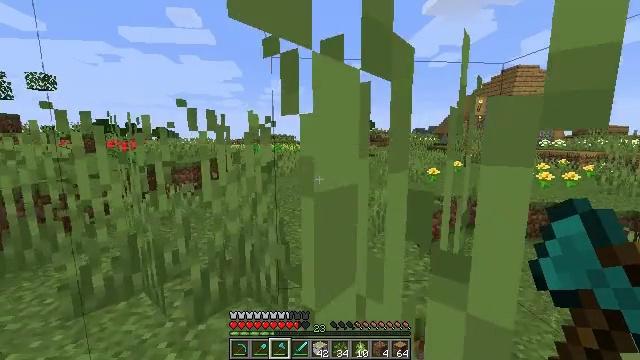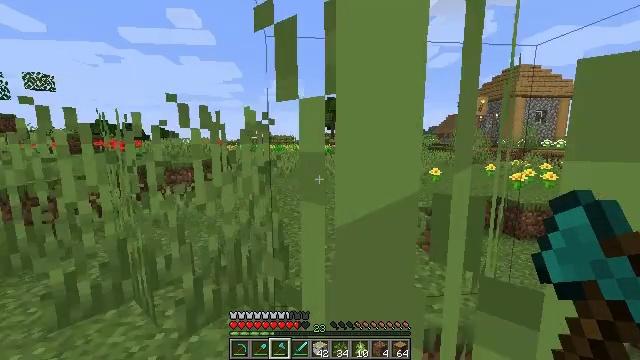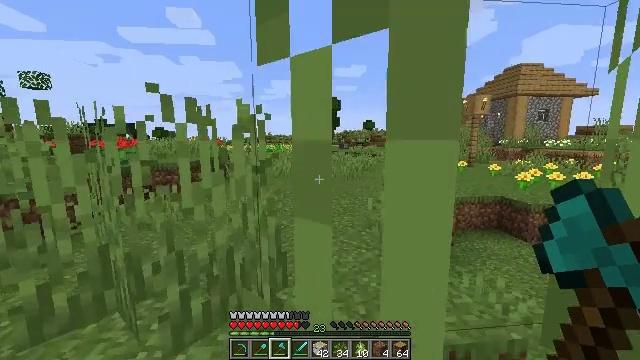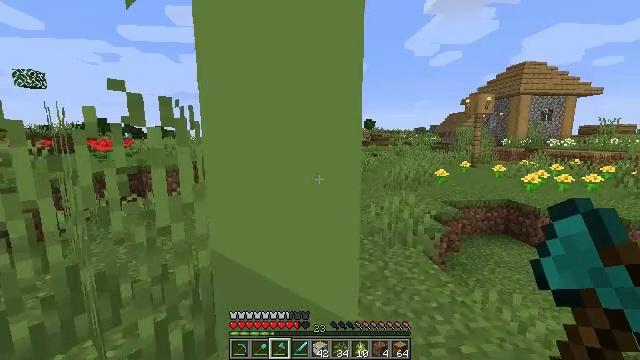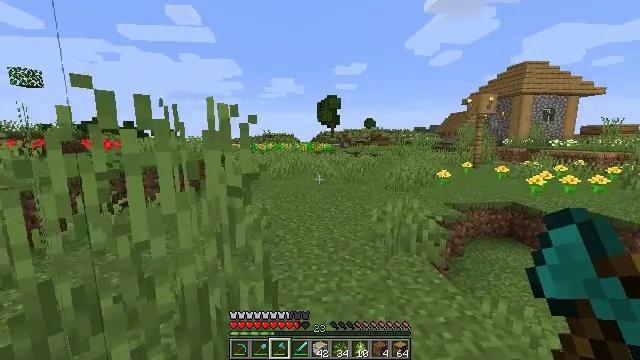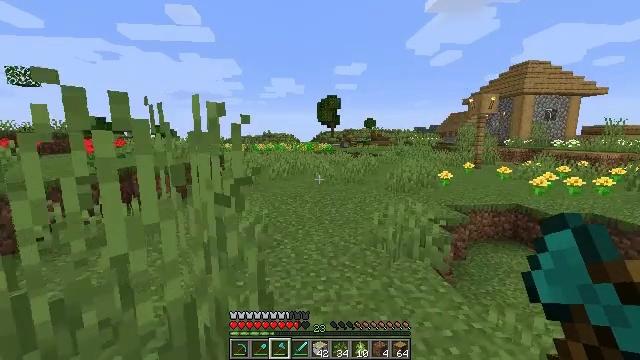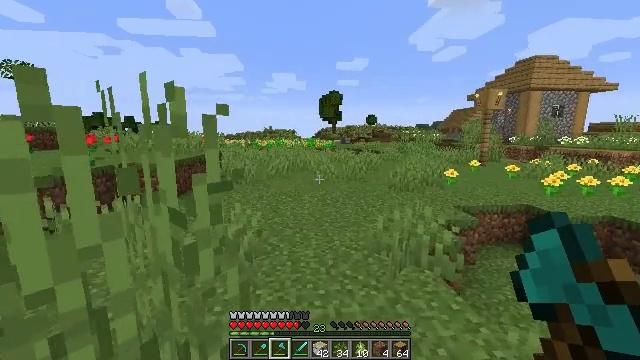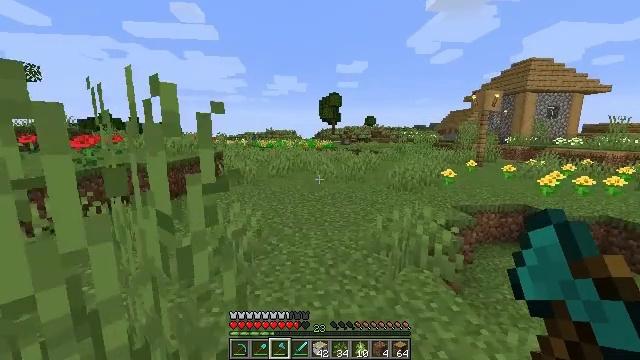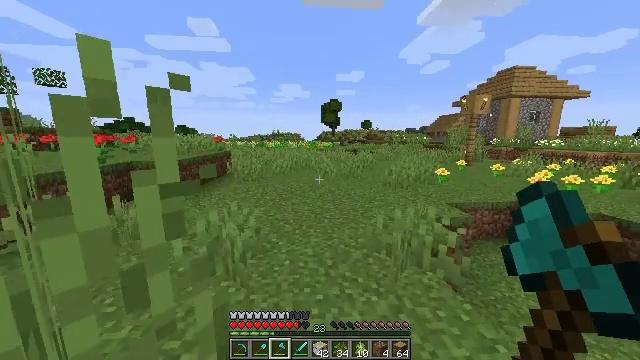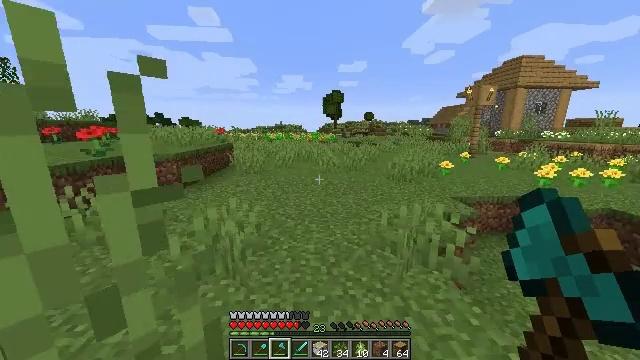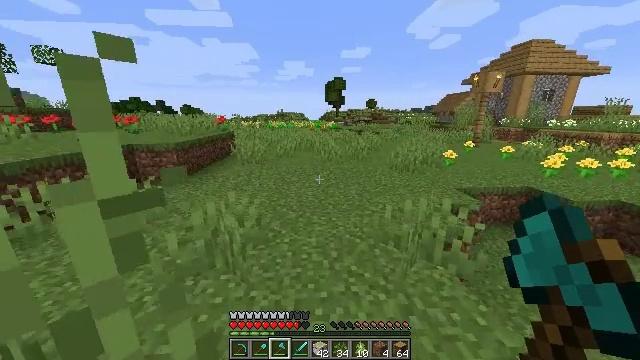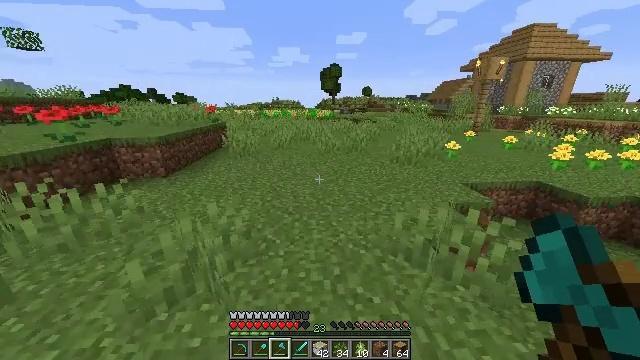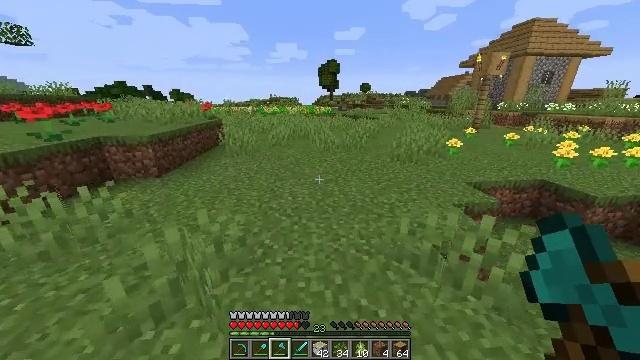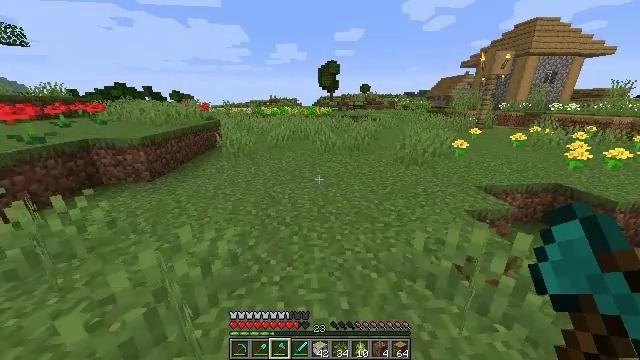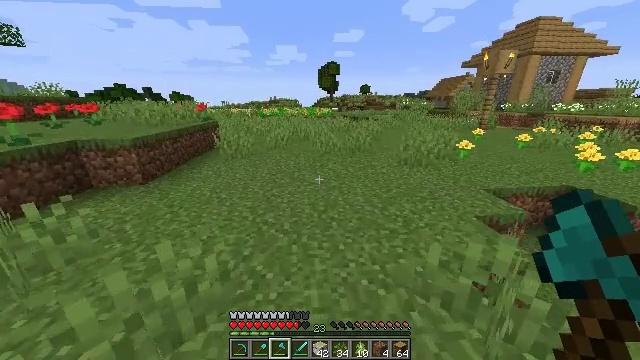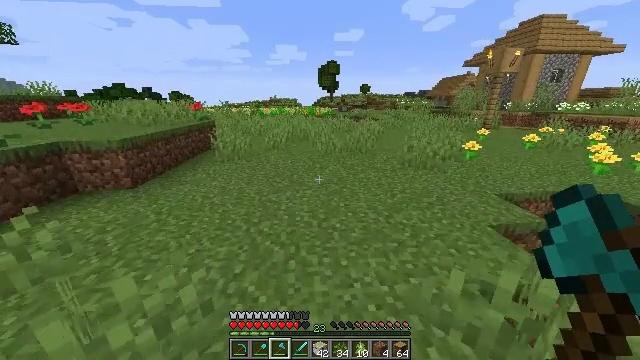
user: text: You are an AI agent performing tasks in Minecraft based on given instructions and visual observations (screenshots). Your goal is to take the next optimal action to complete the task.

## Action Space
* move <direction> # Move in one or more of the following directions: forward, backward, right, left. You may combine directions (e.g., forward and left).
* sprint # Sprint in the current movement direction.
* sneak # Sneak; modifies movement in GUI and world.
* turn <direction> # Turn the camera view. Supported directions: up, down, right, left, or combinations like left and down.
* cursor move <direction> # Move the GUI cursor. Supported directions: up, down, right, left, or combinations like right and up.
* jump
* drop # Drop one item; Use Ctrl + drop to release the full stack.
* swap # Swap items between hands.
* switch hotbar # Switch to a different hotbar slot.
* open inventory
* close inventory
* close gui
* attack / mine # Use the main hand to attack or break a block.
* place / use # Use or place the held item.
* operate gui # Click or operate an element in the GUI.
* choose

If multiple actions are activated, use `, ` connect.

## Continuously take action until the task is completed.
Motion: motion action
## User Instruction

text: Craft some pumpkin seeds.
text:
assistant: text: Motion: move forward
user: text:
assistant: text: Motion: move forward
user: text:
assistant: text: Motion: move forward
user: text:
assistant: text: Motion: move forward
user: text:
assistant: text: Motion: move forward
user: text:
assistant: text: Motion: move forward, sprint
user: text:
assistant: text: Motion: move forward, sprint
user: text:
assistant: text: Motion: move forward, sprint
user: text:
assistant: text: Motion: move forward, sprint, turn down
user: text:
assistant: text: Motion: move forward, sprint, turn down
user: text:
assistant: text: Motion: move forward, sprint, turn right and down
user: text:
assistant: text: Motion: move forward, sprint
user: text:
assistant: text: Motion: move forward, sprint
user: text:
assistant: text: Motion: move forward, sprint
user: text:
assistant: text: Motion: move forward, sprint
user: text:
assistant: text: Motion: move forward, sprint
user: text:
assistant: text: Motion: move forward, sprint
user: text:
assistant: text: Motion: move forward, sprint, turn left
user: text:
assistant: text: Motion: move forward, sprint
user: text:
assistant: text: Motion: move forward, sprint
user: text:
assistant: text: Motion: move forward, sprint
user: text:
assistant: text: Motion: move forward, sprint, jump
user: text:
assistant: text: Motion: move forward, sprint, jump
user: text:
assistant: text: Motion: move forward, sprint, jump
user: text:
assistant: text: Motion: move forward, sprint, jump
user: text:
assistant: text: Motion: move forward, sprint, jump
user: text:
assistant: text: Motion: move forward, sprint, jump
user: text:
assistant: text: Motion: move forward, sprint, jump
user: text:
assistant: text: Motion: move forward, sprint, jump
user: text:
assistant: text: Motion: move forward, sprint, jump